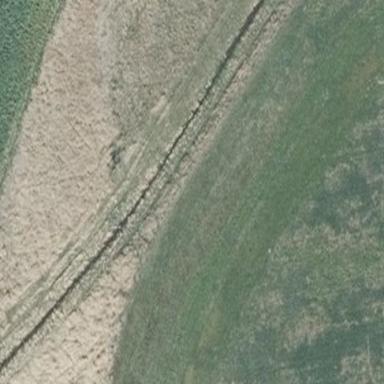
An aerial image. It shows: Open area covered with grass.